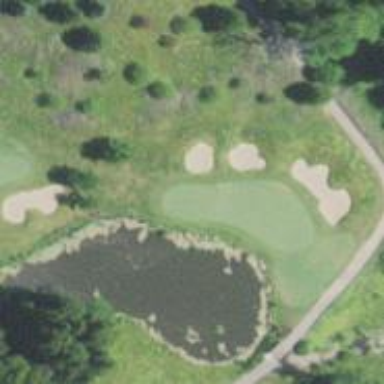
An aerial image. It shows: Golf hole.